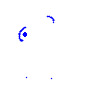
Particle: electron